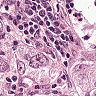
Metastatic tissue present: yes